Question: I have just upgraded my Android Studio but when I try to build/compile the project, I get the following error:
'Error:Execution failed for task ':libraries:facebook:preBuild'.
> Build Tools Revision 19.0.0+ is required.'
My gradle looks like this:
'''
buildscript {
repositories {
mavenCentral()
}
dependencies {
classpath 'com.android.tools.build:gradle:0.9.+'
}
}
apply plugin: 'android'
'''
'''
compileSdkVersion 19
buildToolsVersion "19.0.3"
'''
SDK Manager:

As you can see, I have installed pretty much every Android SDK Build-tools version. yet still, the error persists.
Any ideas?
- which is at the bottom of the gradle file:
'''
dependencies {
compile 'com.android.support:support-v4:18.0.+'
compile 'com.google.maps.android:android-maps-utils:+'
compile project(':libraries:facebook')
compile 'com.google.android.gms:play-services:3.2.25'
compile files('libs/TestFlightLib.jar')
compile files('libs/YouTubeAndroidPlayerApi.jar')
compile files('libs/libGoogleAnalyticsServices.jar')
compile files('libs/svg-android.jar')
}
'''
I tried changing the support version to 19.0.+ but it still didn't work.
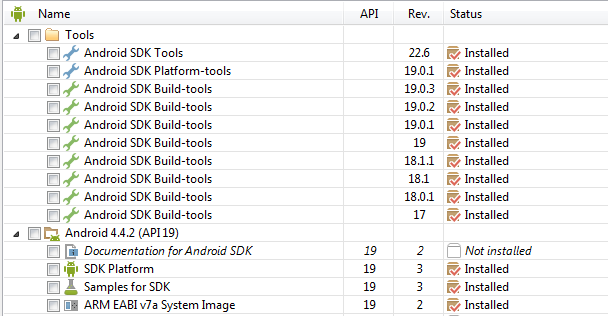
Answer: I was looking in the wrong Gradle. The error specified that the error is coming from the "Facebook" gradle and not the gradle which belongs to the app. Each library has it's own gradle. So, the facebook's gradle's 'builTolsVersion' was 18.0.0 instead of '19.0.0'.
Duh!